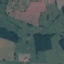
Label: Pasture